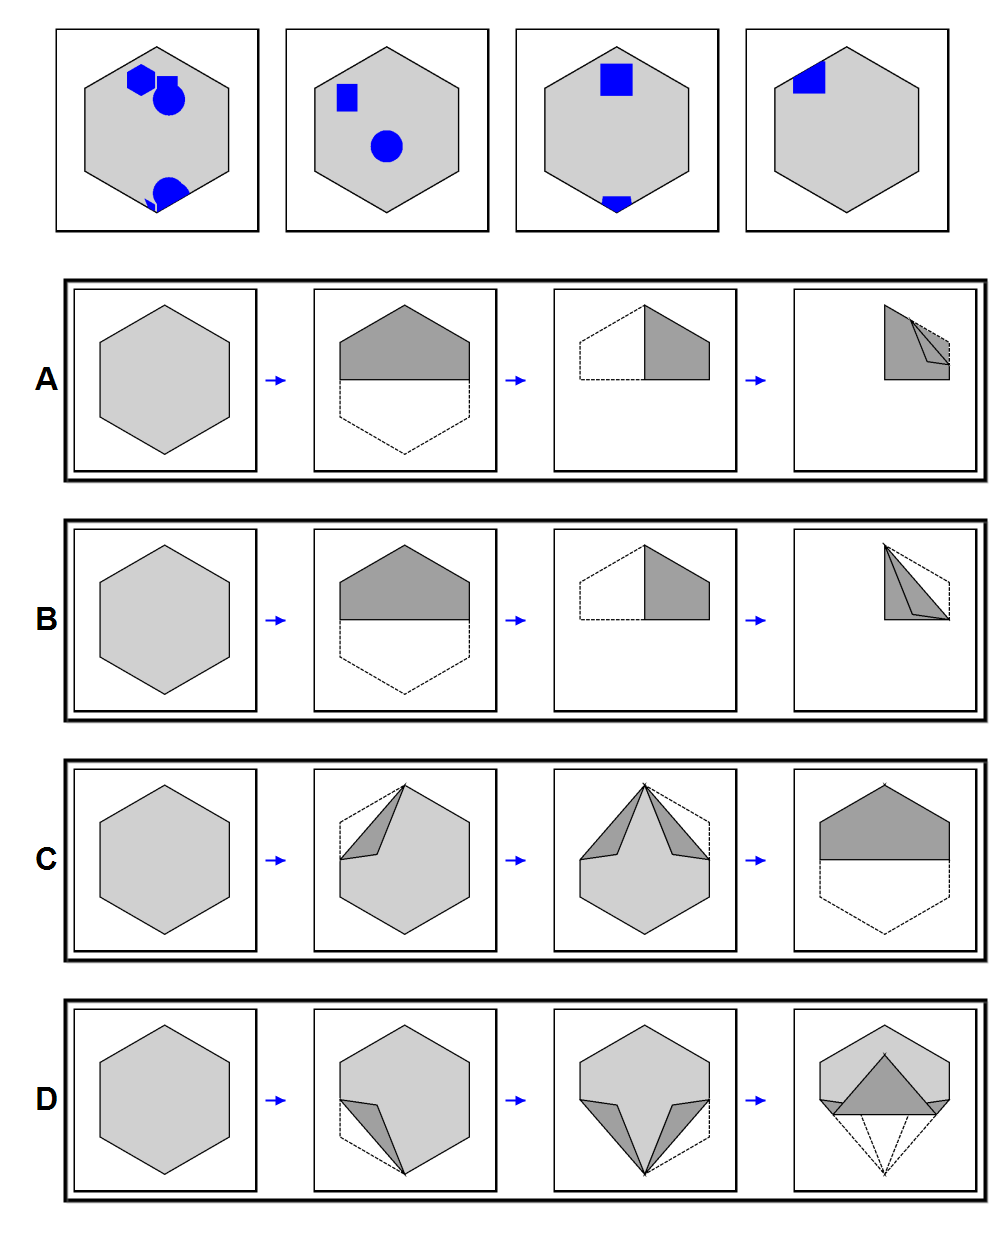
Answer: D